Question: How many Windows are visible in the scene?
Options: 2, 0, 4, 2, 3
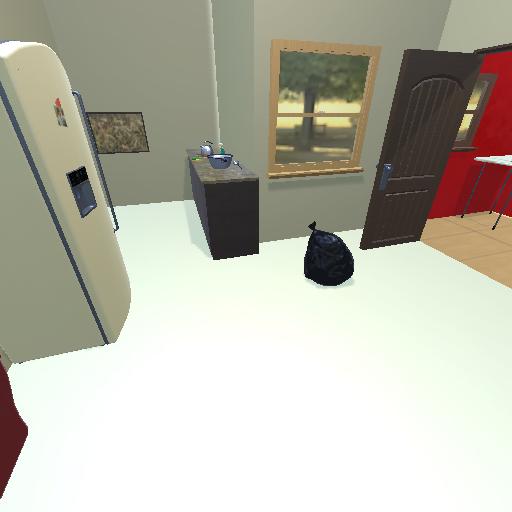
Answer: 2